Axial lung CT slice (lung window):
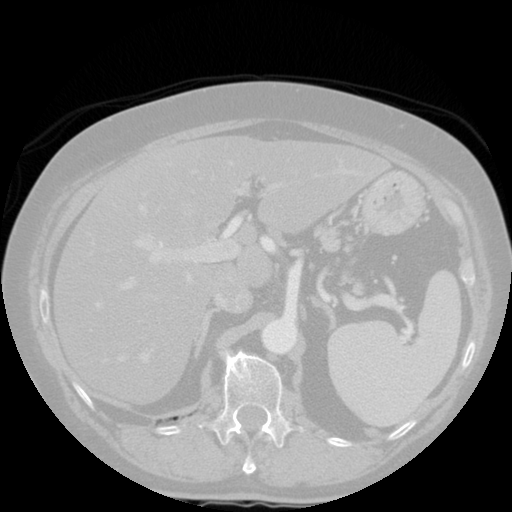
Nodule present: no